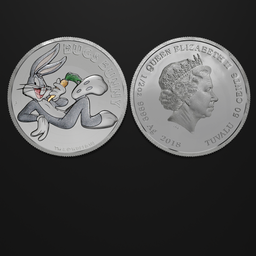
Label: tools